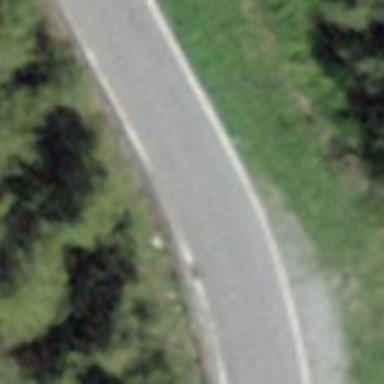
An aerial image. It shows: Tertiary road.